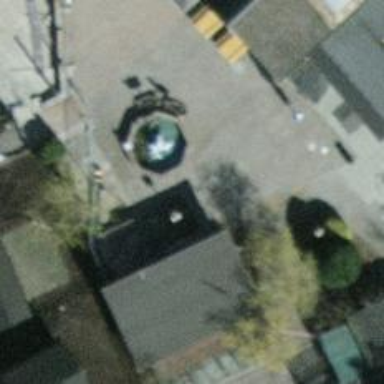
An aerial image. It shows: Beautiful fountain.